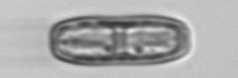
Label: Ephemera